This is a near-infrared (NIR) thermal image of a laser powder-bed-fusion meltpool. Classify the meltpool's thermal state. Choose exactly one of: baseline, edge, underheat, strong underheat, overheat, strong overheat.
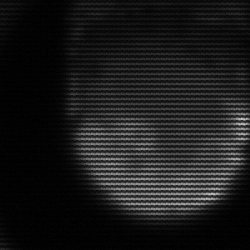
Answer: edge